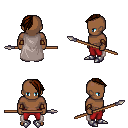
a pixel art fantasy rpg character, male body template, human, dark skin, gray cape, red pants, brown long mohawk hairstyle, leather bracers, metal boots, spear, four views (front, back, left, right), 2x2 character sprite sheet, small pixel art, hard edges, no anti-aliasing